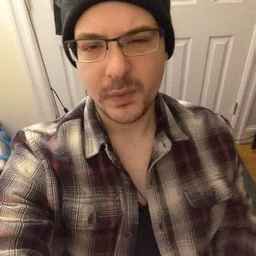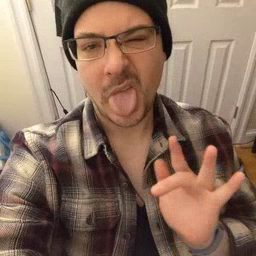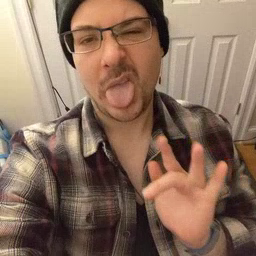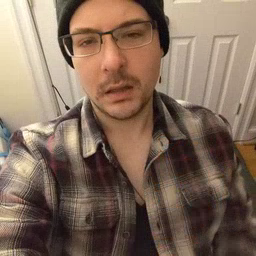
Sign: yucky